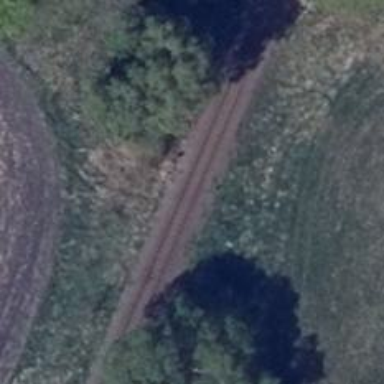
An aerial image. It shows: Railway milestone.